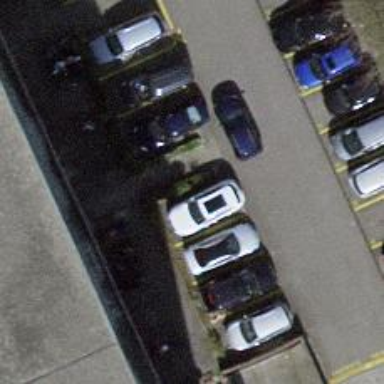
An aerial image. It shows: Parking aisle under tunnel.